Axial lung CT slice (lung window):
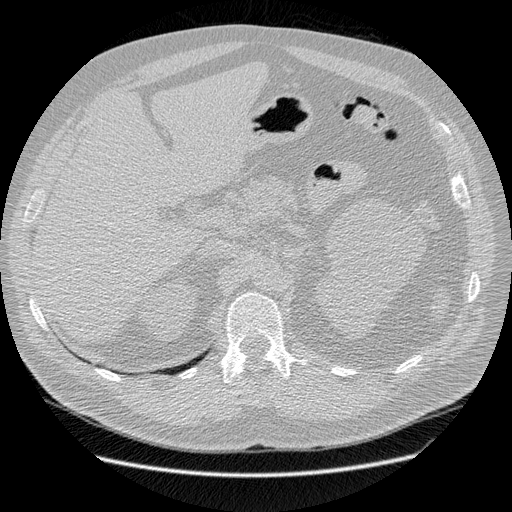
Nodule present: no